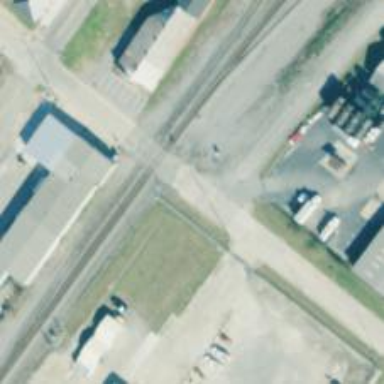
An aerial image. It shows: Track that is still in the pavement.